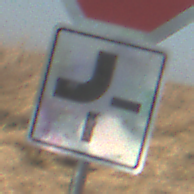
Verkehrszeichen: VerlaufVorfahrtsstrasse2
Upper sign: Stop
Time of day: MorningAfternoon
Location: Outdoor (Nature)
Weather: PartlyCloudy
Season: NotSpecified
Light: Natural